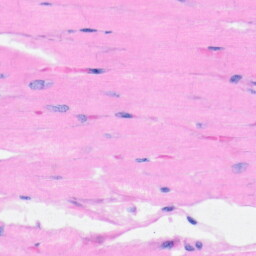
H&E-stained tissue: Heart